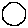
Label: circle